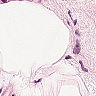
Metastatic tissue present: no